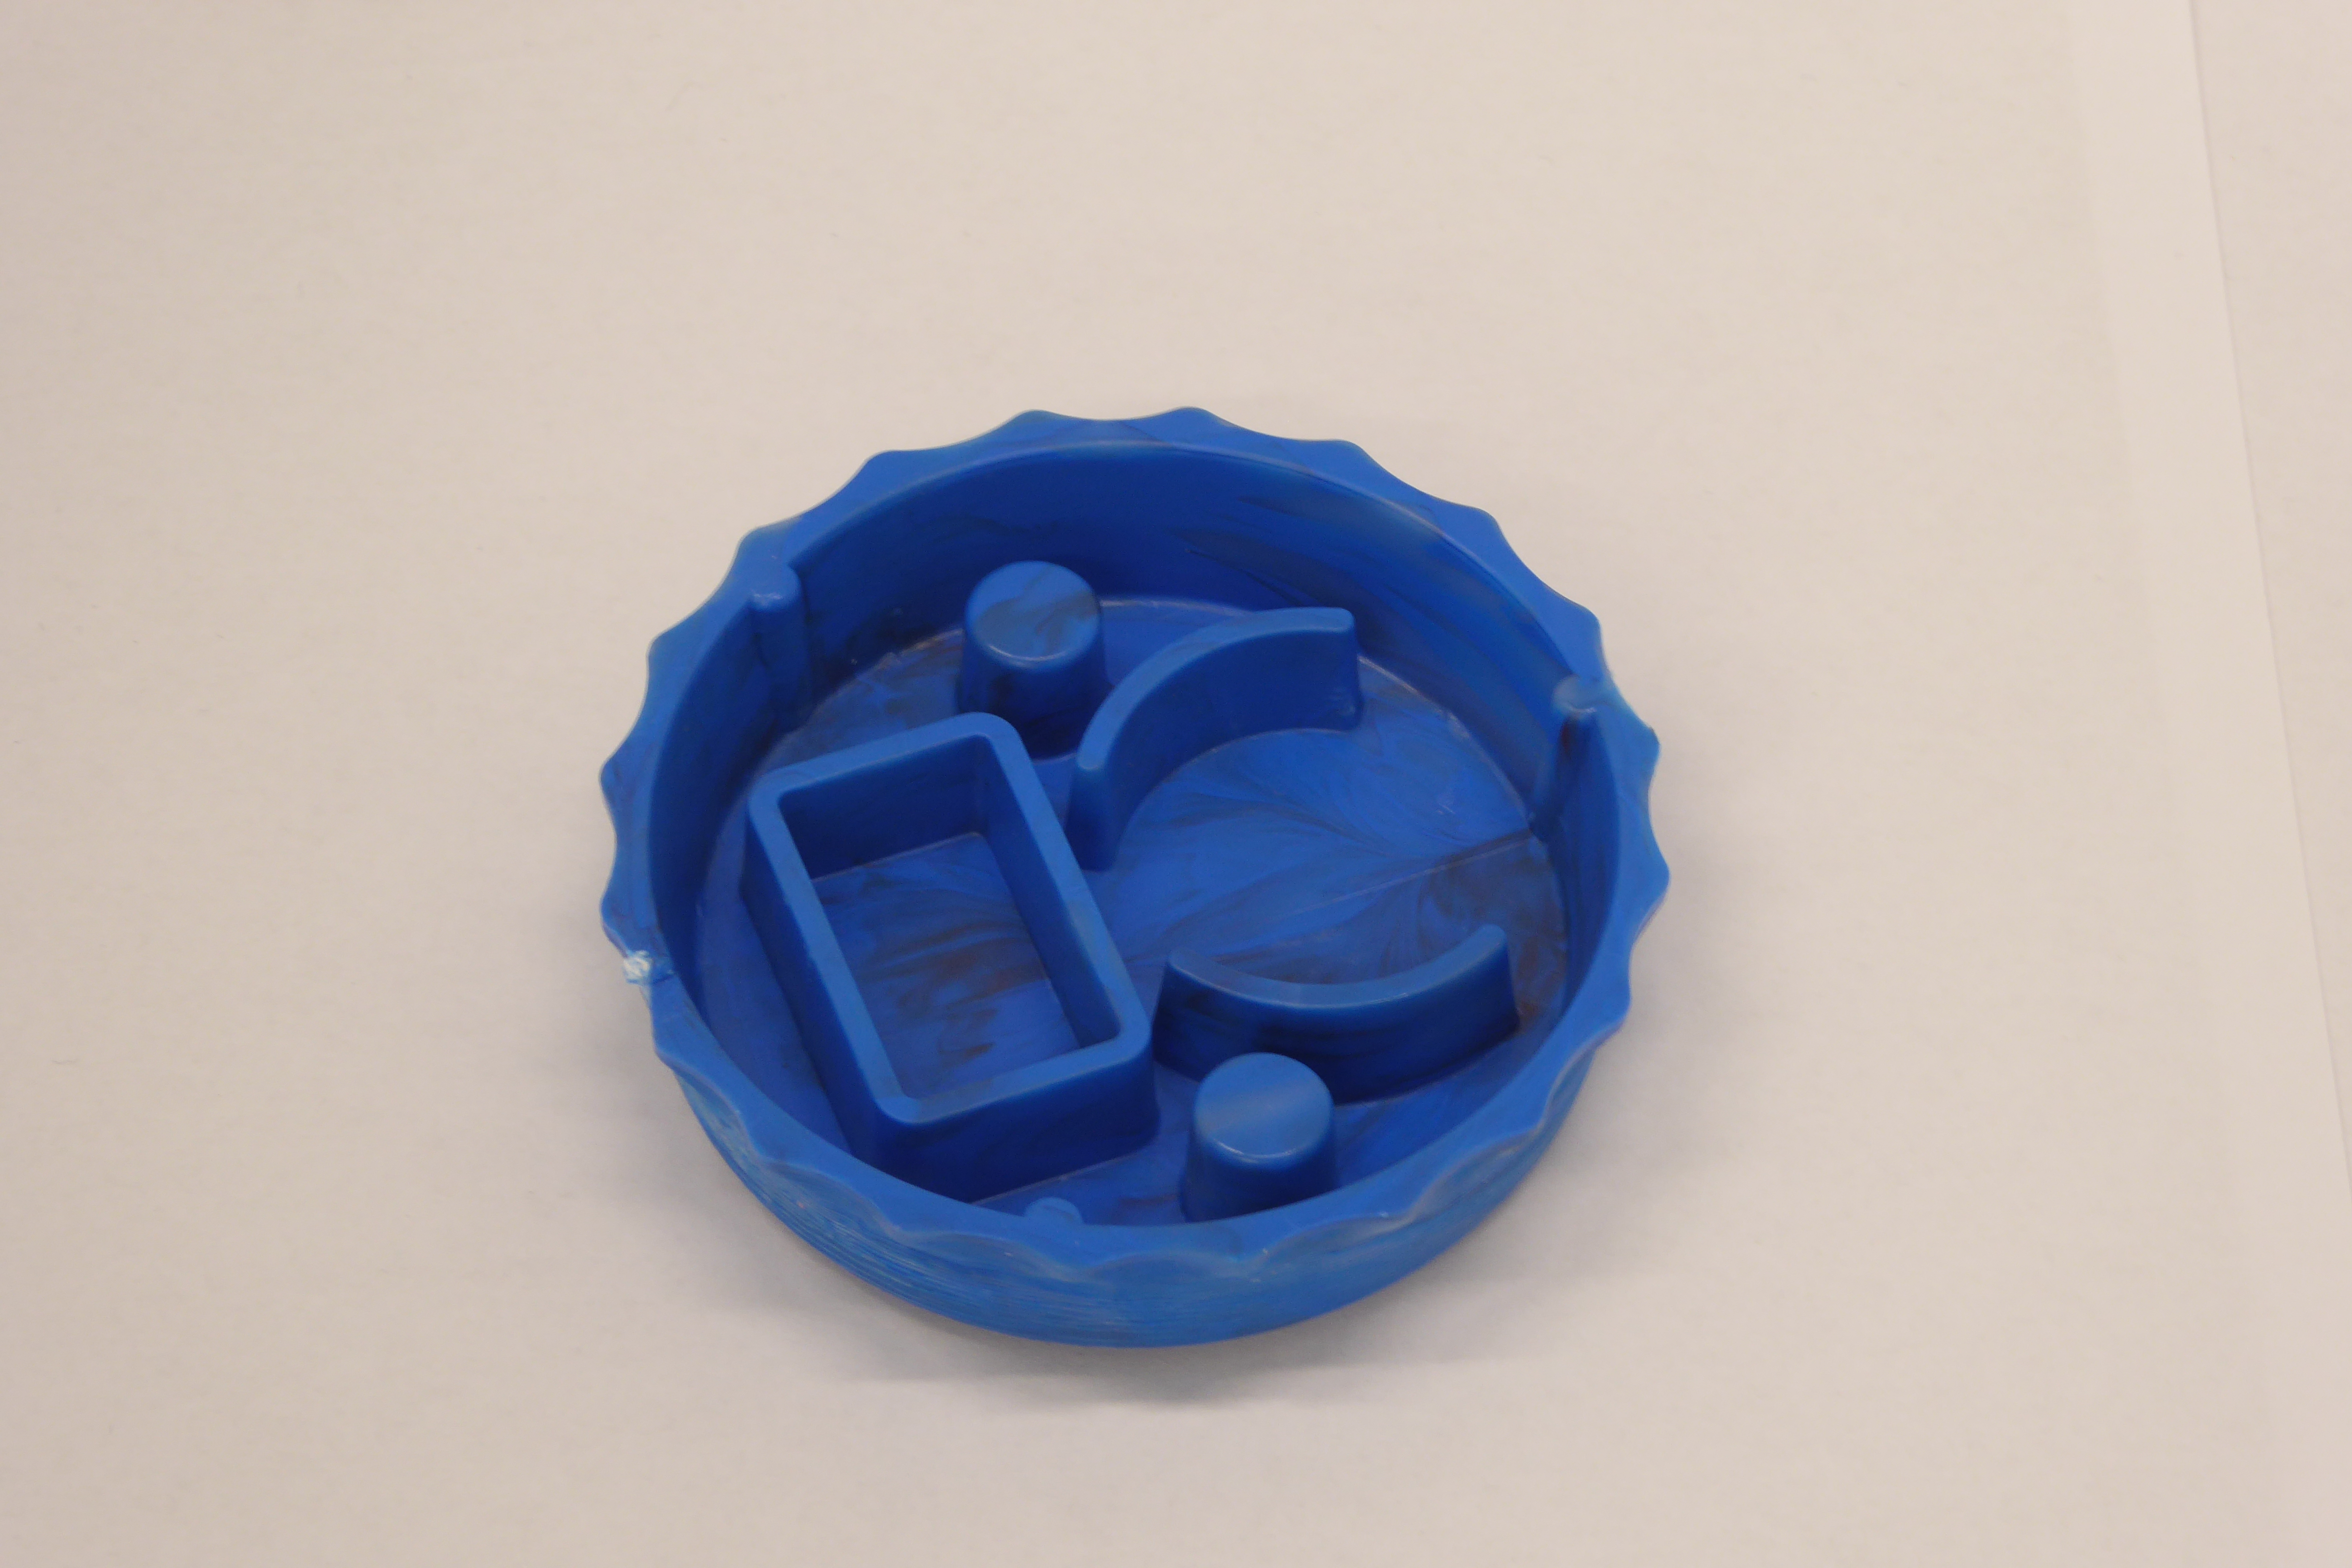
Label: Bottle Opener - Inlay